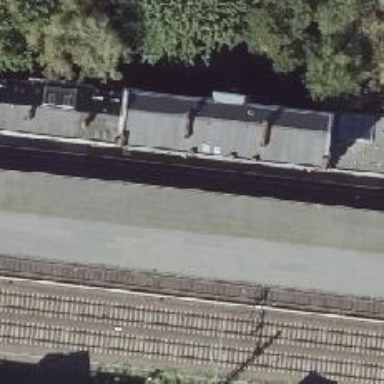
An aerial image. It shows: Platform edge at railway station.